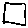
Label: square